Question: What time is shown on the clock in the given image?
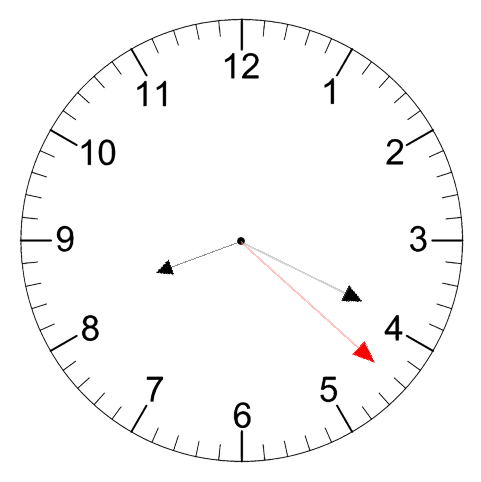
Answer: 08:19:22